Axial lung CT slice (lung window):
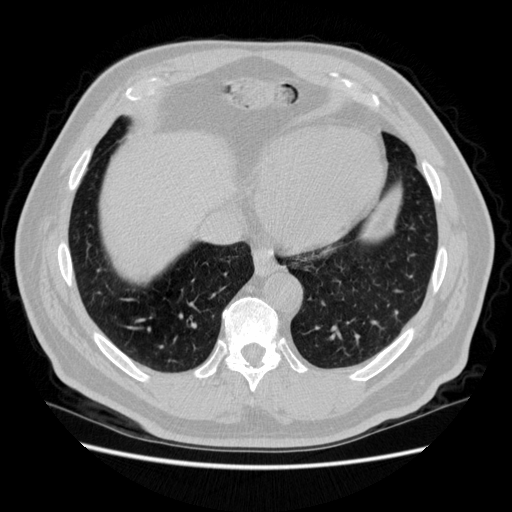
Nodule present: no